Aerial crown-view tile of a tropical tree (Barro Colorado Island, Panama), acquired 20250512:
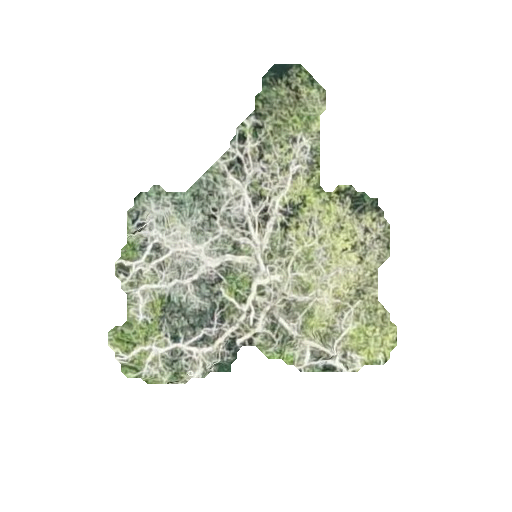
Species: Platypodium elegans
GBIF accepted scientific name: Platypodium elegans
Crown area: 83.077 m²